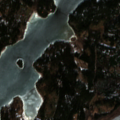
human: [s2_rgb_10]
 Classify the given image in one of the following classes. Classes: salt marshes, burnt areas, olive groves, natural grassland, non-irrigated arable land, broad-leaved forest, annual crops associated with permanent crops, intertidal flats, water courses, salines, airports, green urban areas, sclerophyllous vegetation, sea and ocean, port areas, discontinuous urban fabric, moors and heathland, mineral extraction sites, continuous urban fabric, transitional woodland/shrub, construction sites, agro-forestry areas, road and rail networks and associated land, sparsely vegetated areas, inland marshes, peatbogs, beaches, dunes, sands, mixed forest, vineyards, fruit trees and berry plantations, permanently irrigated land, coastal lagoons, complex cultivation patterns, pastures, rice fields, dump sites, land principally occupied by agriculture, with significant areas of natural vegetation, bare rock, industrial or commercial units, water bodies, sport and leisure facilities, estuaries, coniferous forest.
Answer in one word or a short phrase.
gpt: coniferous forest, mixed forest, sea and ocean